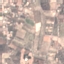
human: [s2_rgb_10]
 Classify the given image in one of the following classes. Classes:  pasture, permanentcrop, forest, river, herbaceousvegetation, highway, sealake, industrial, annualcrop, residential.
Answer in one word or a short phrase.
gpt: PermanentCrop